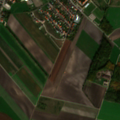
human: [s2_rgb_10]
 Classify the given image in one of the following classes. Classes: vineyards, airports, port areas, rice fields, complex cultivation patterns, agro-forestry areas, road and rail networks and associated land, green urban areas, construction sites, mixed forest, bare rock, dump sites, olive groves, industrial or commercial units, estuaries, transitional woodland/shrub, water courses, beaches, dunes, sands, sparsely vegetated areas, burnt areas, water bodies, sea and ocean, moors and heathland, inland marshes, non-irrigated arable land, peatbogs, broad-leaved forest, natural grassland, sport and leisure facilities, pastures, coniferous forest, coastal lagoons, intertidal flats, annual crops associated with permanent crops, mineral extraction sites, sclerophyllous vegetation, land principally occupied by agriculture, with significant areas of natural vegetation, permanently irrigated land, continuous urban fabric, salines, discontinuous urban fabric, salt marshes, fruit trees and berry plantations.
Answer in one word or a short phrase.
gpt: discontinuous urban fabric, non-irrigated arable land, land principally occupied by agriculture, with significant areas of natural vegetation